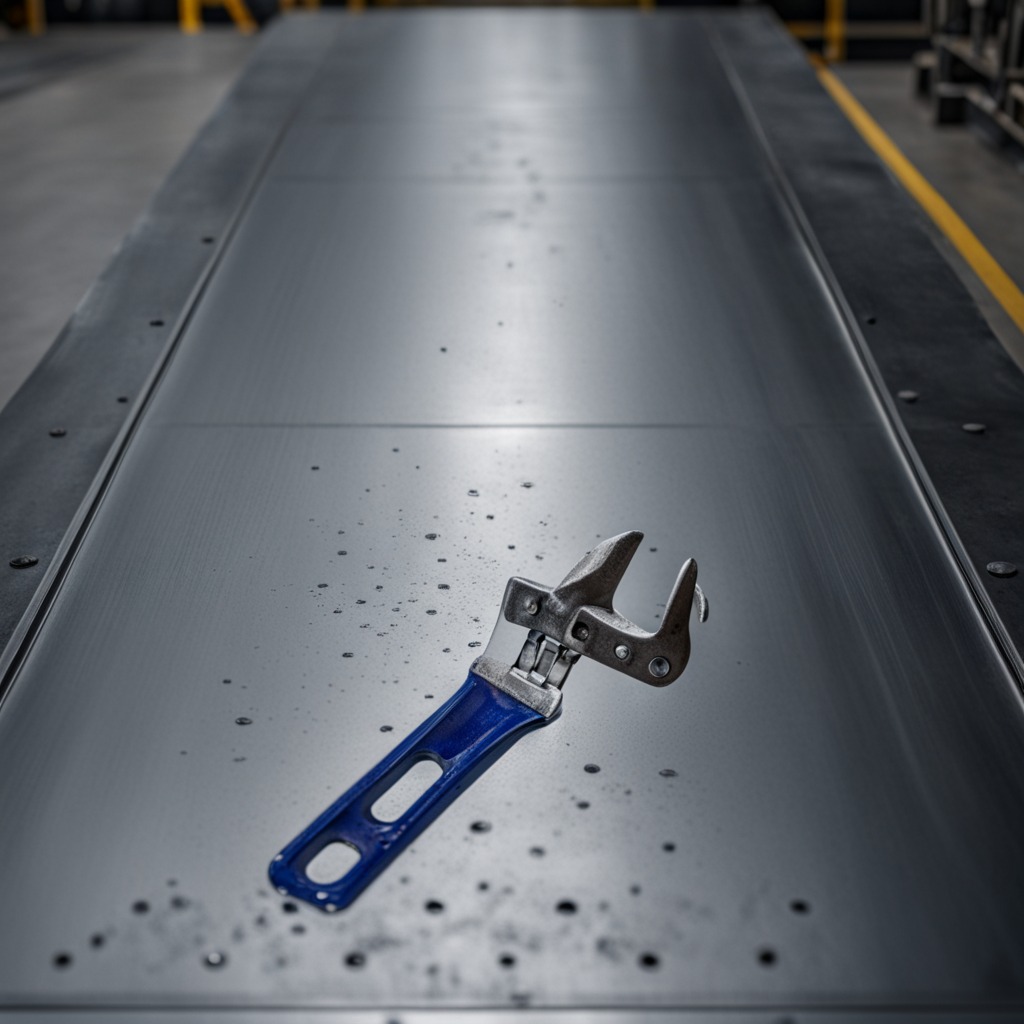
An wrench is lying on the cold steel table in the mining workshop.